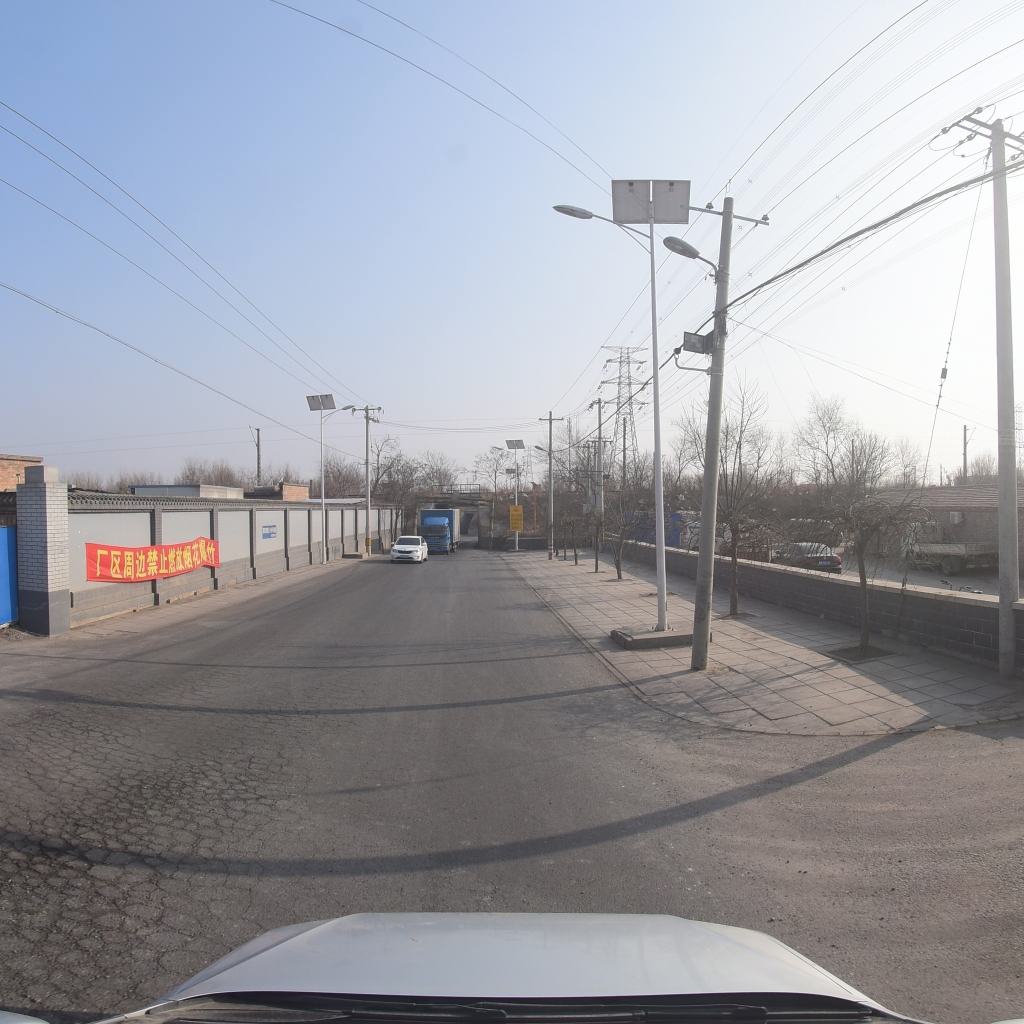
Region: Fengtai
Road damage annotations: alligator crack